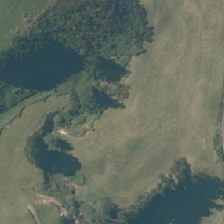
Land cover: grose_broom